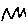
Label: zigzag